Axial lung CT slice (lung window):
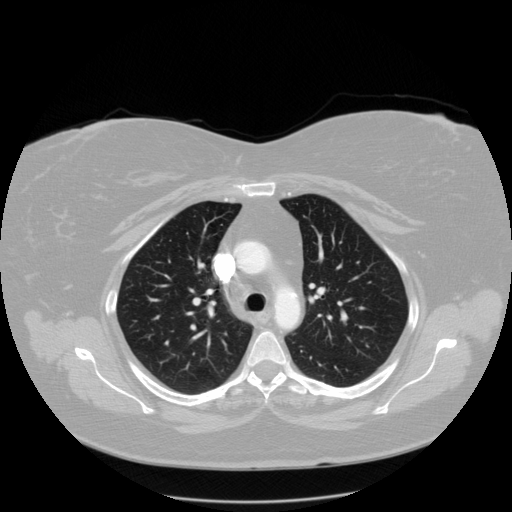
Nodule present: no